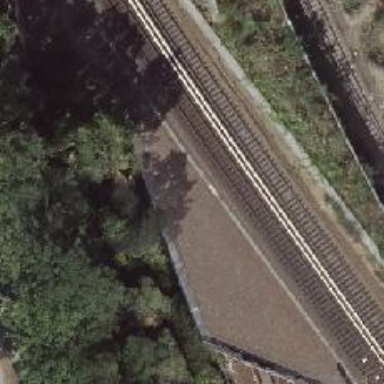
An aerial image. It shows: Rail tunnel with electrified contact line. The railway has ballastless foundation.